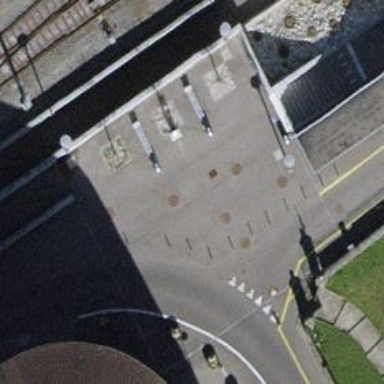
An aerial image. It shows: Bollard.